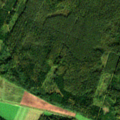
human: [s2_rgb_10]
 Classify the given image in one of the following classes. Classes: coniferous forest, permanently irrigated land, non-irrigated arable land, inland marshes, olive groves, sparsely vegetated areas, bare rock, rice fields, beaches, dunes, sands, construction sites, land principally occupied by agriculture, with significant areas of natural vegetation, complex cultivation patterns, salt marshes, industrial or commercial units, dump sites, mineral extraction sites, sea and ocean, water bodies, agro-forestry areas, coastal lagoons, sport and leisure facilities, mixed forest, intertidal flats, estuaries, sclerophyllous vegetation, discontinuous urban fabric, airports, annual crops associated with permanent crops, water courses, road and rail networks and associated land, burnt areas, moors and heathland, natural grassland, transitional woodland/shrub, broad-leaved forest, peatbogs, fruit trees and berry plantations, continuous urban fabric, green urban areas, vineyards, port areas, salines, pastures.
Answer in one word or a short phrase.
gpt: pastures, coniferous forest, mixed forest